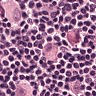
Metastatic tissue present: yes